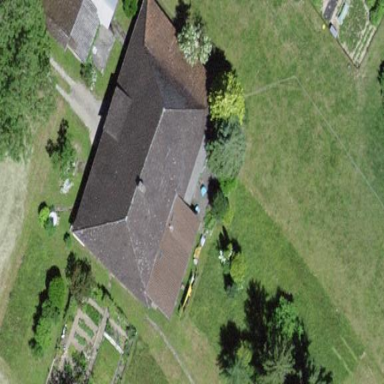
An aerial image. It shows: Farm building.